Question: I tried a few solutions on stack overflow but they seem to not work for me.
I use the following onlongclicklistener
'''
Object j = (Quote) MainActivity.this.adapter.getItem(position);
'''
The following is my object J
Now I would like to get the value of ticker into a string
How do I go about this. Do I need a Hashmap ?
'''
String valueofticker = j.toString(ticker); // How to do this ?
'''

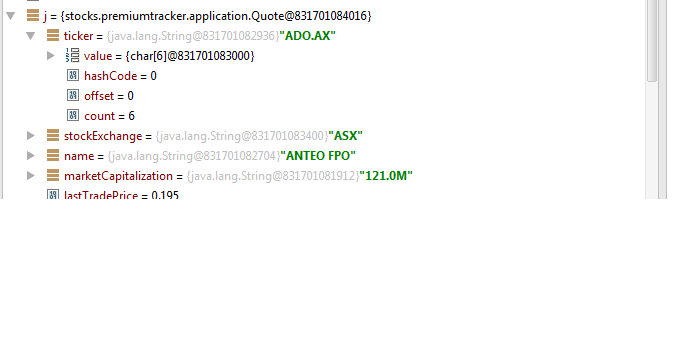
Answer: If the items inside the adapter is a list of Quote objects, then you could do this:
'''
class Quote {
private String ticker;
// create getter and setter methods here for all
// the variables in the Quote class.
}
'''
Get Quote using this:
'''
Quote qObj = (Quote) MainActivity.this.adapter.getItem(position);
'''
Get the ticker value like this:
'''
String tickerValue = qObj.getTicker();
// the same will apply for all other variables of the class Quote.
'''
Hope that helps!